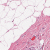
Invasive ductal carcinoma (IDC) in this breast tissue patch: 0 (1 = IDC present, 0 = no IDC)